Question: I'm developing a web app using java/Spring. i handled the errors form my application and redirected to a error jsp. this application is now deployed in a client environment where, the app server is web-sphere, there is a firewall and a load balancer on the request path.
when i request for the URL the web page shows starnge message , which i know for sure that is not produced from my application..
what can be the cause for such kind of messages? load balancer? or the firewall?? any ideas??

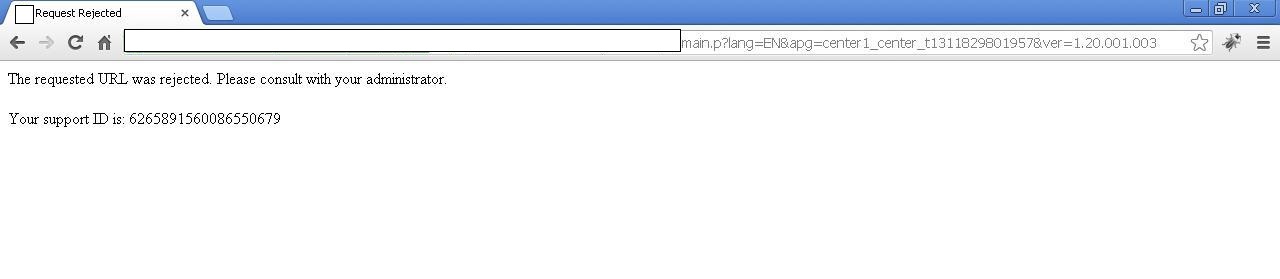
Answer: Actually this was from the loadbalancer, they have started blocking the URLs parameter wise, so when ever i make a ajax call to the back end, it blocks URLs according to the parameters loadbalancer is unfamiliar with.